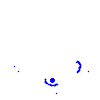
Particle: electron